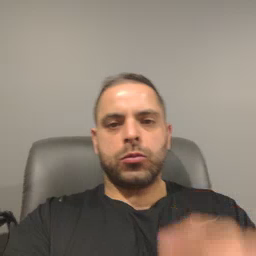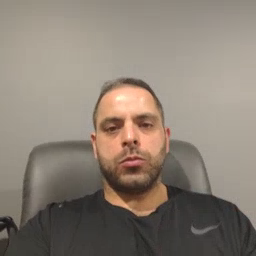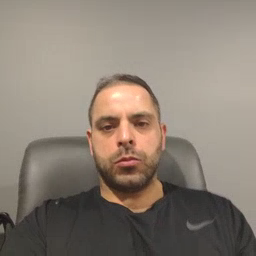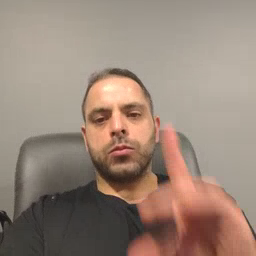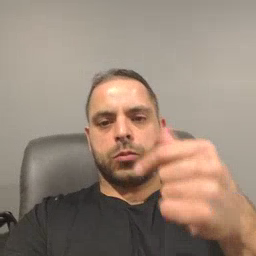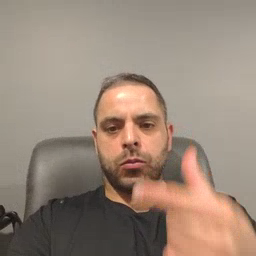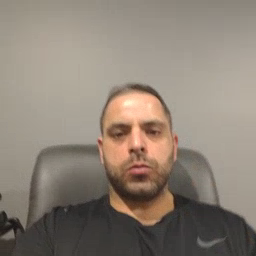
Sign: dog